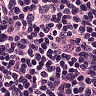
Metastatic tissue present: yes